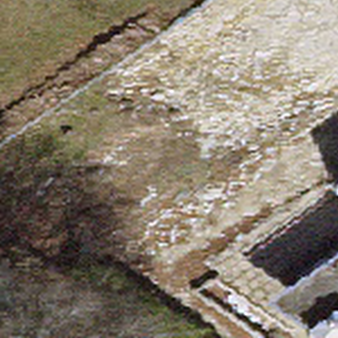
Label: other